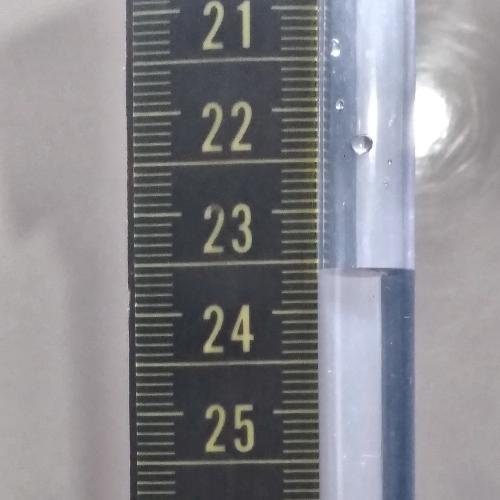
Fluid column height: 23.6 cm